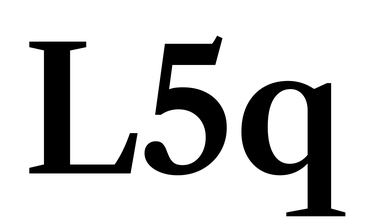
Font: LibreCaslonText_SemiBold